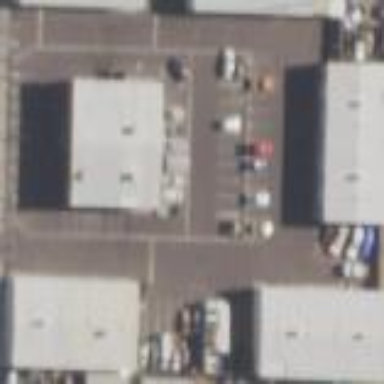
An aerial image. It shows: Commercial parking area.